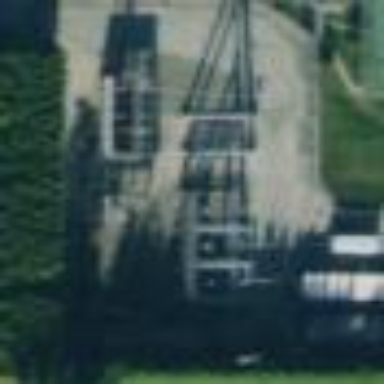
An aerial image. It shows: Substation with fence around it. The substation is at the transition level for power distribution.